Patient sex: M
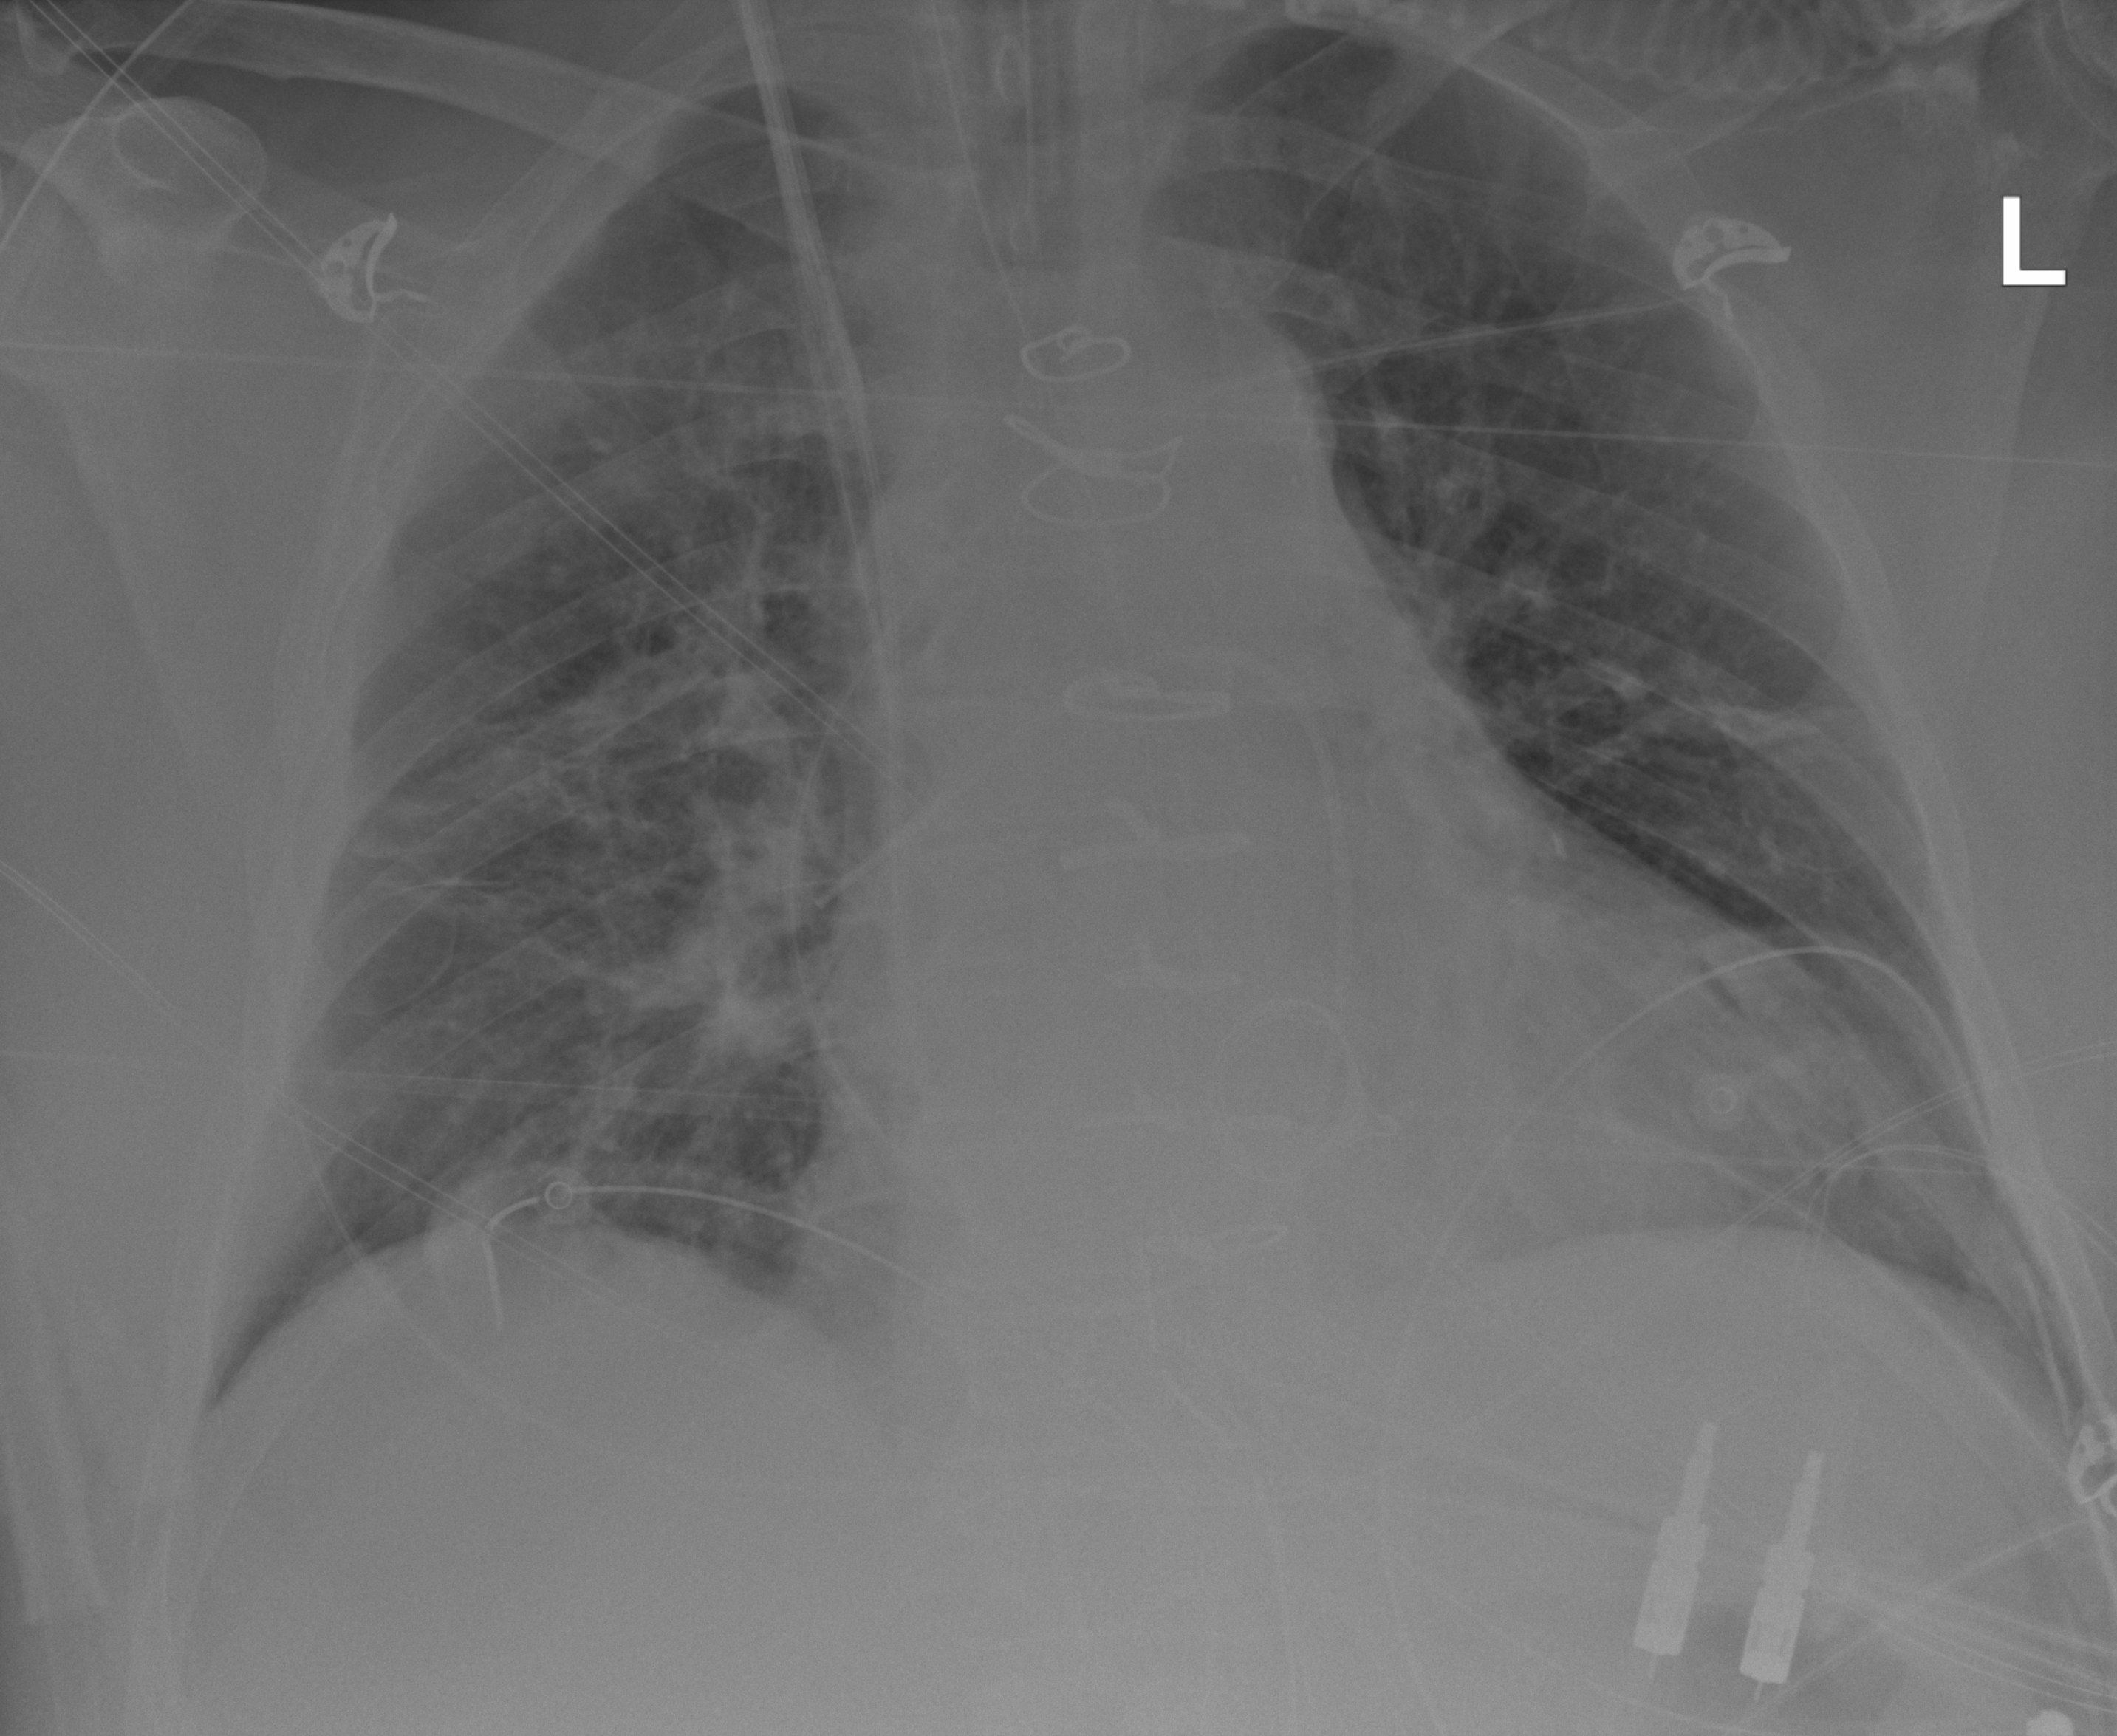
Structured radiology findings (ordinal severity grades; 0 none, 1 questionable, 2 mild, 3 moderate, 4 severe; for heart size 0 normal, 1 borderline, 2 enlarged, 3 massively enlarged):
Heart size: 2
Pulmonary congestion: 2
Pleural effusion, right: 0
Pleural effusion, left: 0
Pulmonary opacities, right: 2
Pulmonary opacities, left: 0
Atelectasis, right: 2
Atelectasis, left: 2